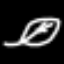
Label: leaf